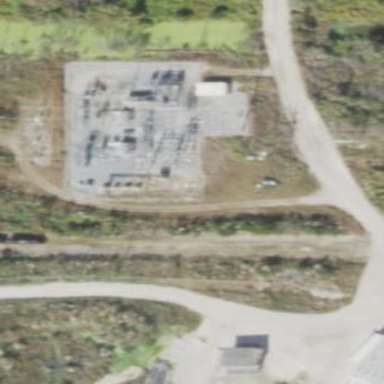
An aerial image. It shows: Industrial power substation enclosed by fence.